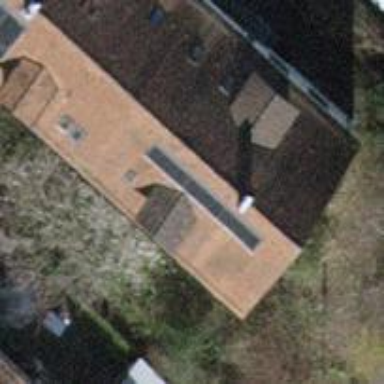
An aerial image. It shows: Semidetached house with gabled roof.